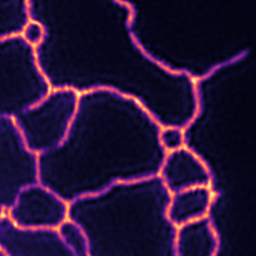
Label: Super-resolution ER image